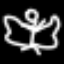
Label: angel